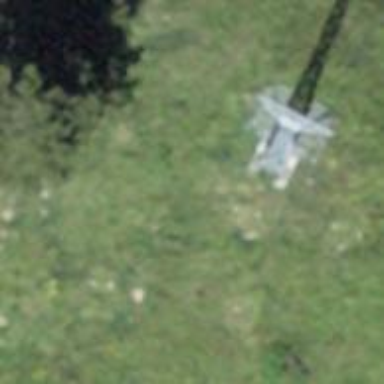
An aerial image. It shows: Pylon used for aerialway.